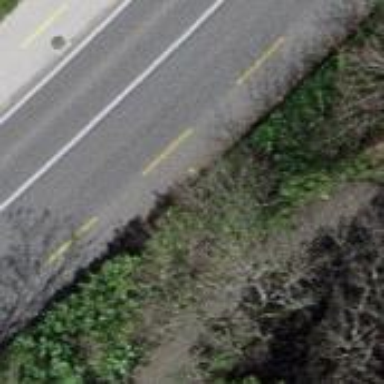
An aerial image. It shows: Primary highway with asphalt surface. There is track cycleway on the left.